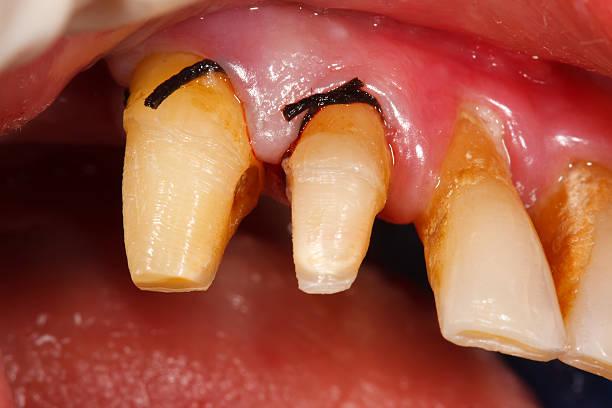
Condition: Calculus